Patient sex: M
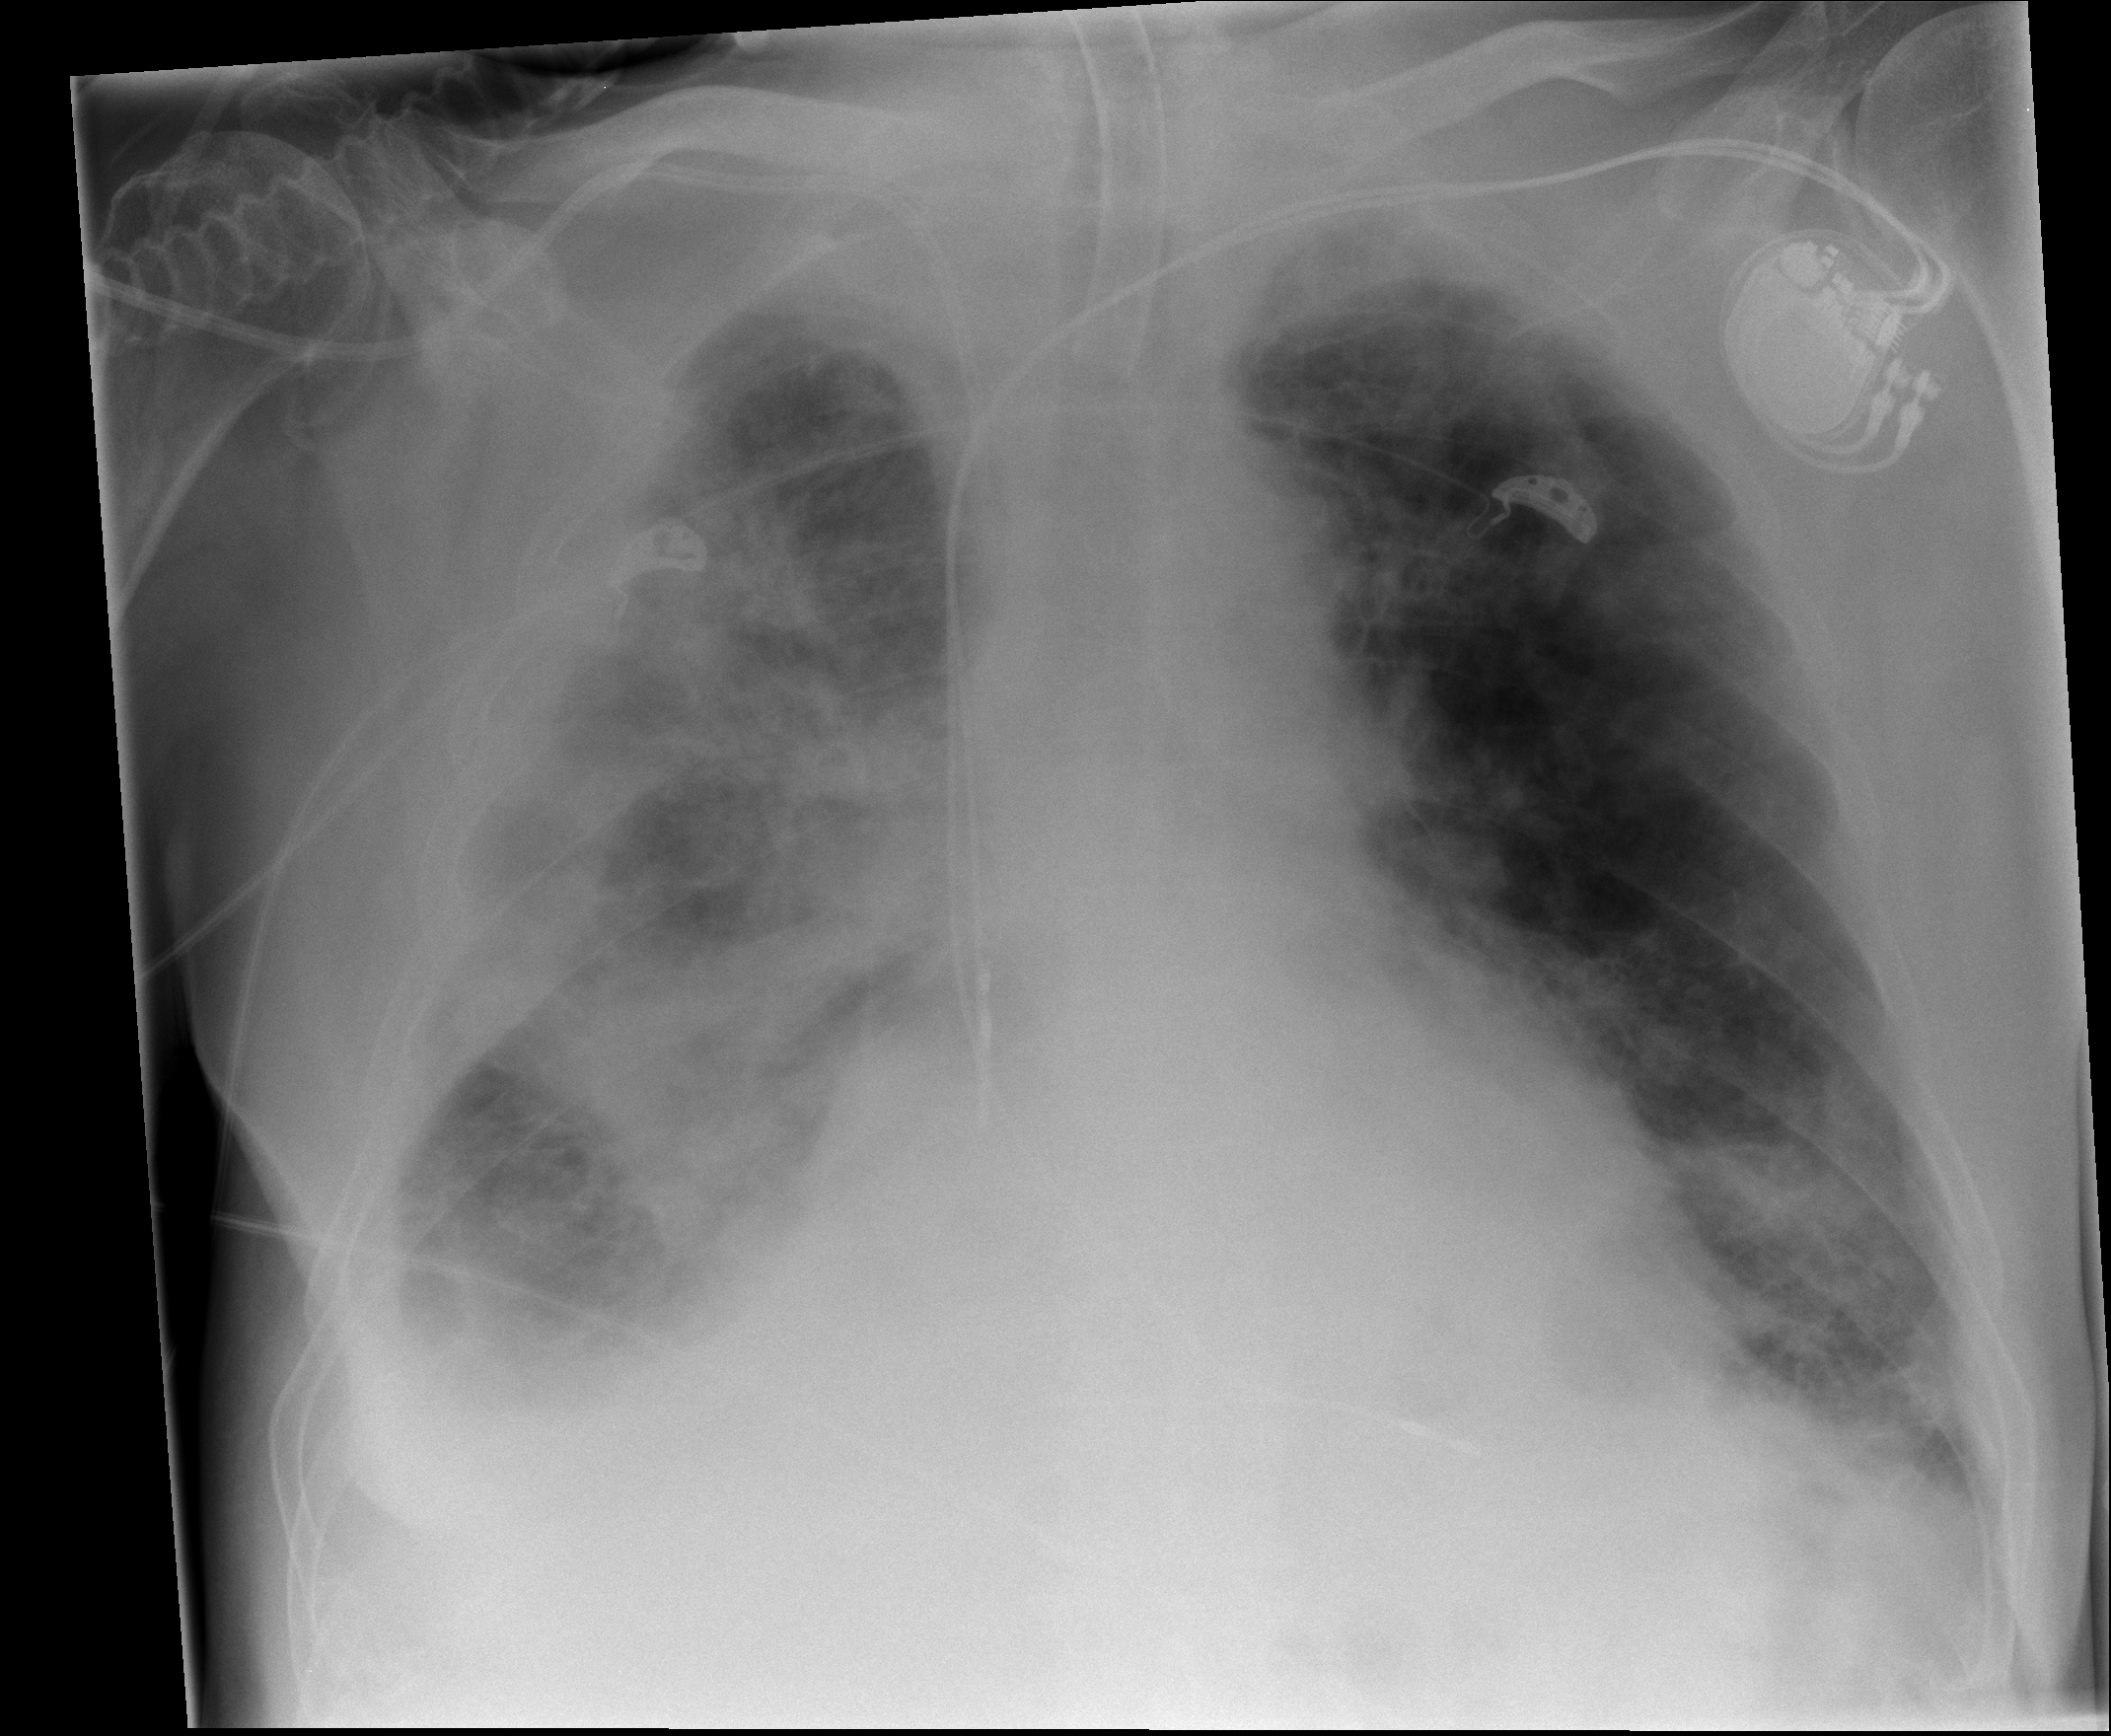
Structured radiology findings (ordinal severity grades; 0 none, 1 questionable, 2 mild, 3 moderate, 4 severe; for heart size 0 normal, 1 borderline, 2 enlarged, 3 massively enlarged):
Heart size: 0
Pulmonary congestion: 1
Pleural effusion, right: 2
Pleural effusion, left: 1
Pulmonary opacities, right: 3
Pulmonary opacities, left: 2
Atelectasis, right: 2
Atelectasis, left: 1